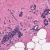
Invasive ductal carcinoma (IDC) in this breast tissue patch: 0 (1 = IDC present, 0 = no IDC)